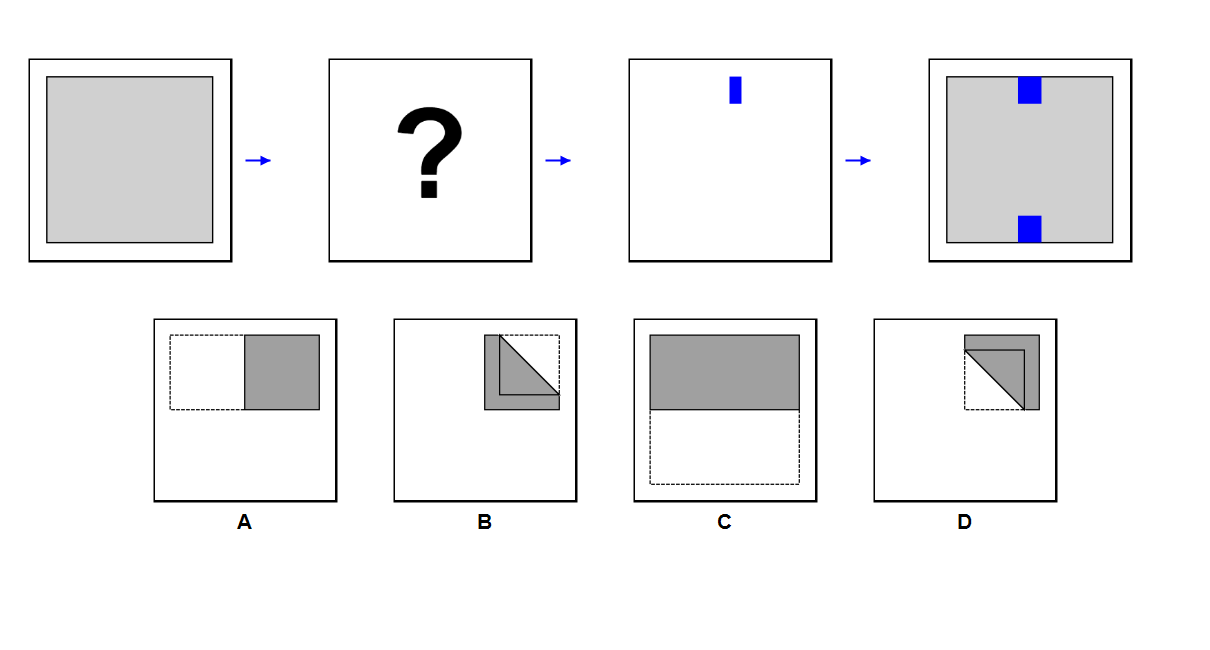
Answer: D